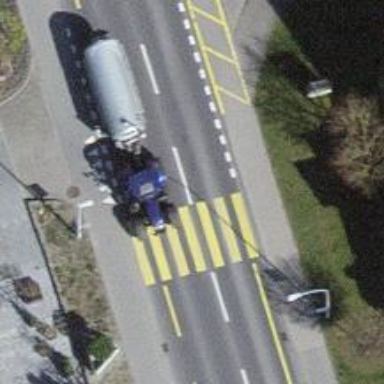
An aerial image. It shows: Uncontrolled zebra crossing on the road.